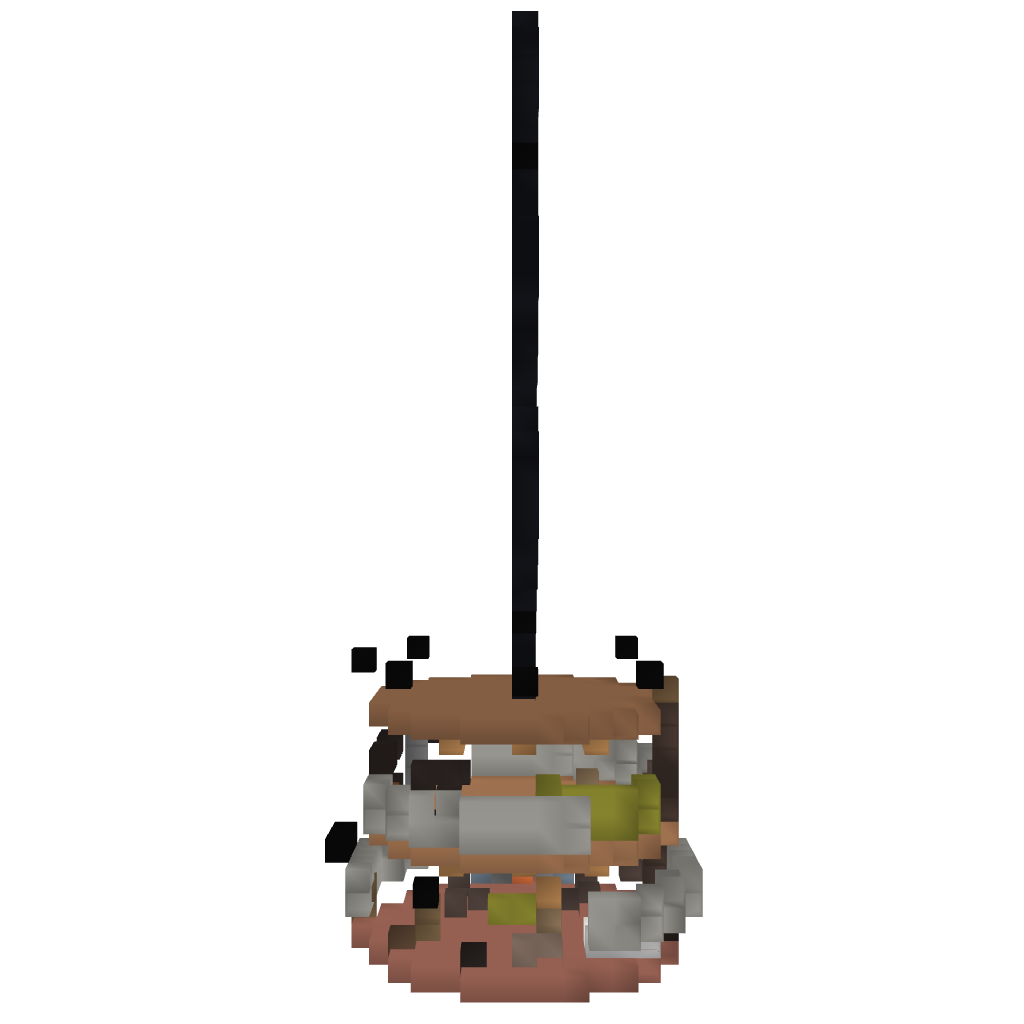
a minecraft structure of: Mario Flower Home